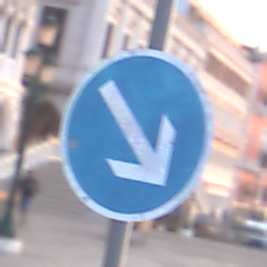
Verkehrszeichen: VorgeschriebeneVorbeifahrtRechts
Umgebung: Outdoor, Urban
Tageszeit: SunriseSunset
Wetter: Clear
Licht: Natural
Jahreszeit: NotSpecified
Kontrast: MediumContrast